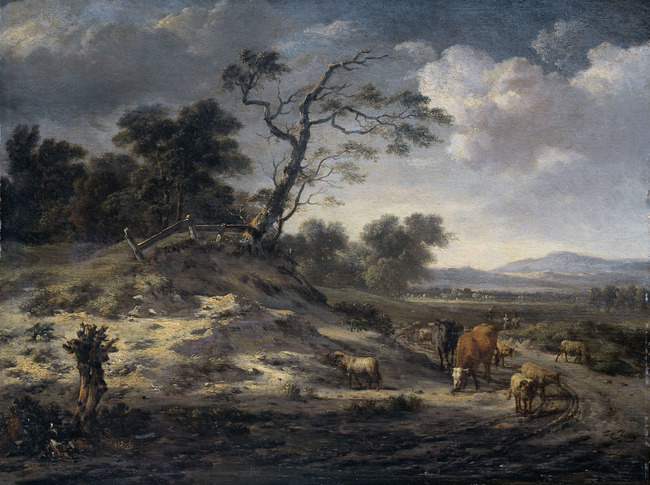
Title: Landscape with cattle on a track
Artist: Jan Wijnants the landscape
Earliest date: 1647
Latest date: 1684
Genre: painting
Iconography: cattle
Keywords: hilly landscape, dunes, cow (guide term), sheep, tree stump, dirt road